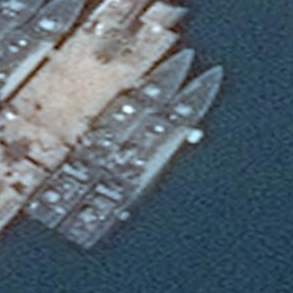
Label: combat